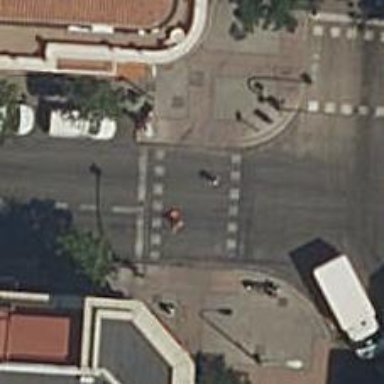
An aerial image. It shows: Crossing with traffic signals.